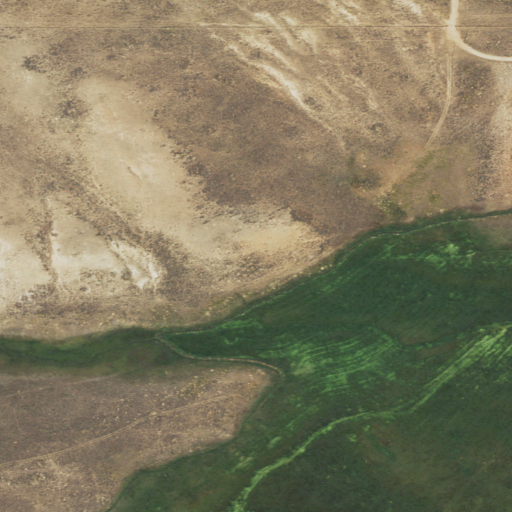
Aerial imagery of valley in Wyoming named Grassy Draw containing shrub, herbaceous wetlands, and grassland